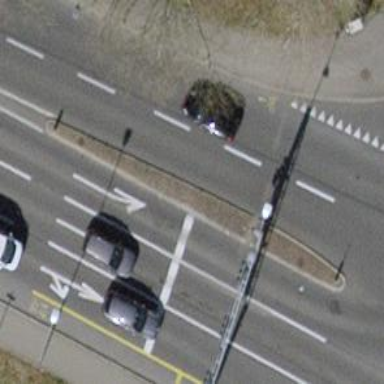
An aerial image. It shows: Primary highway with asphalt surface. It has sidewalks on both sides and dedicated lane for cyclists on the left.